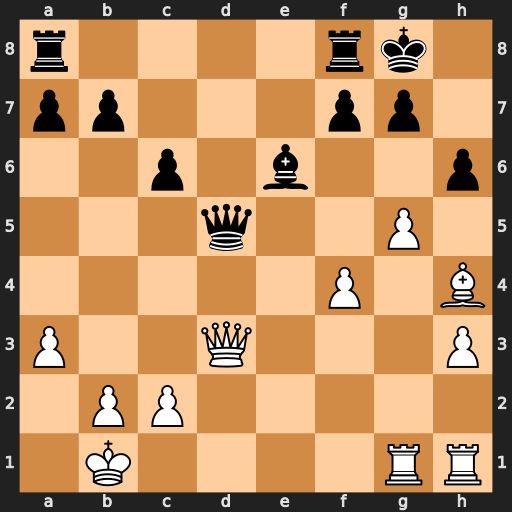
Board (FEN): r4rk1/pp3pp1/2p1b2p/3q2P1/5P1B/P2Q3P/1PP5/1K4RR
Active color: w
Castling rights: -
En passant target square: -
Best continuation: gxh6 Qxd3 Rxg7+ Kh8 cxd3